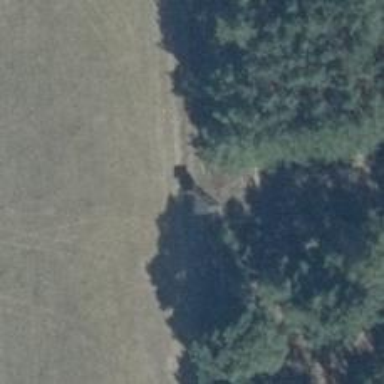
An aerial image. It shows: Hunting stand.